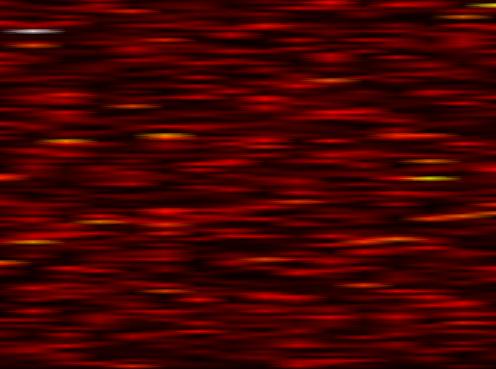
Label: UFMC